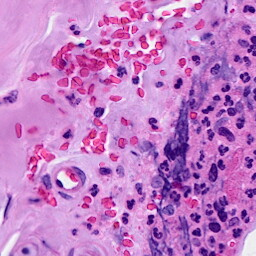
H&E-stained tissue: Breast